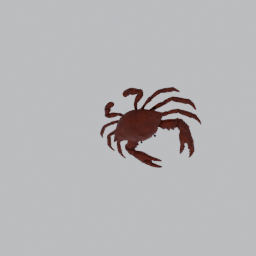
Label: animals